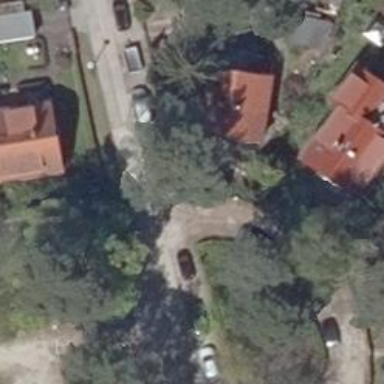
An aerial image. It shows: Residential road surfaced with concrete plates.